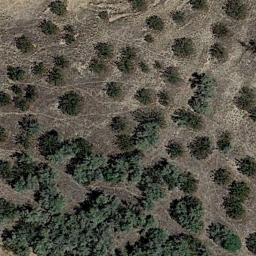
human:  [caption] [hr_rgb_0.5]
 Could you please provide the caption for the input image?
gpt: There are dozens of trees in this desert .

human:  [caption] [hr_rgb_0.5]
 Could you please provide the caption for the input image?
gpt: There are some different kinds of green bushes make up the chaparral on the desert .

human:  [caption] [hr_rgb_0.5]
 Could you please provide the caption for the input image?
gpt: Chaparral is densely distributed on the black land .

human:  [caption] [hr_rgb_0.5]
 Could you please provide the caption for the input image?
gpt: A lot of green chaparrals grow on the wasteland .

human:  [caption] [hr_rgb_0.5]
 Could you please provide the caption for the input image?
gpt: The plants in the chaparral vary in size .